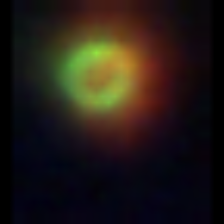
Taxon: NanoPlankton
Group: Other